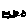
Label: square